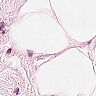
Metastatic tissue present: no